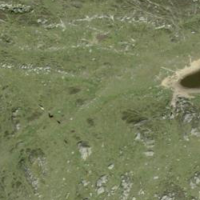
EUNIS habitat code: 23
Species observed at this site:
Marmota marmota